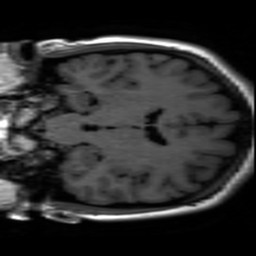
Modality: inplaneT1
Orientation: coronal
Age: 21
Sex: female
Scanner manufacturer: ge
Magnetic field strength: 3 T
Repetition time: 2.499 s
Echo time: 0.02513 s